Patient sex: M
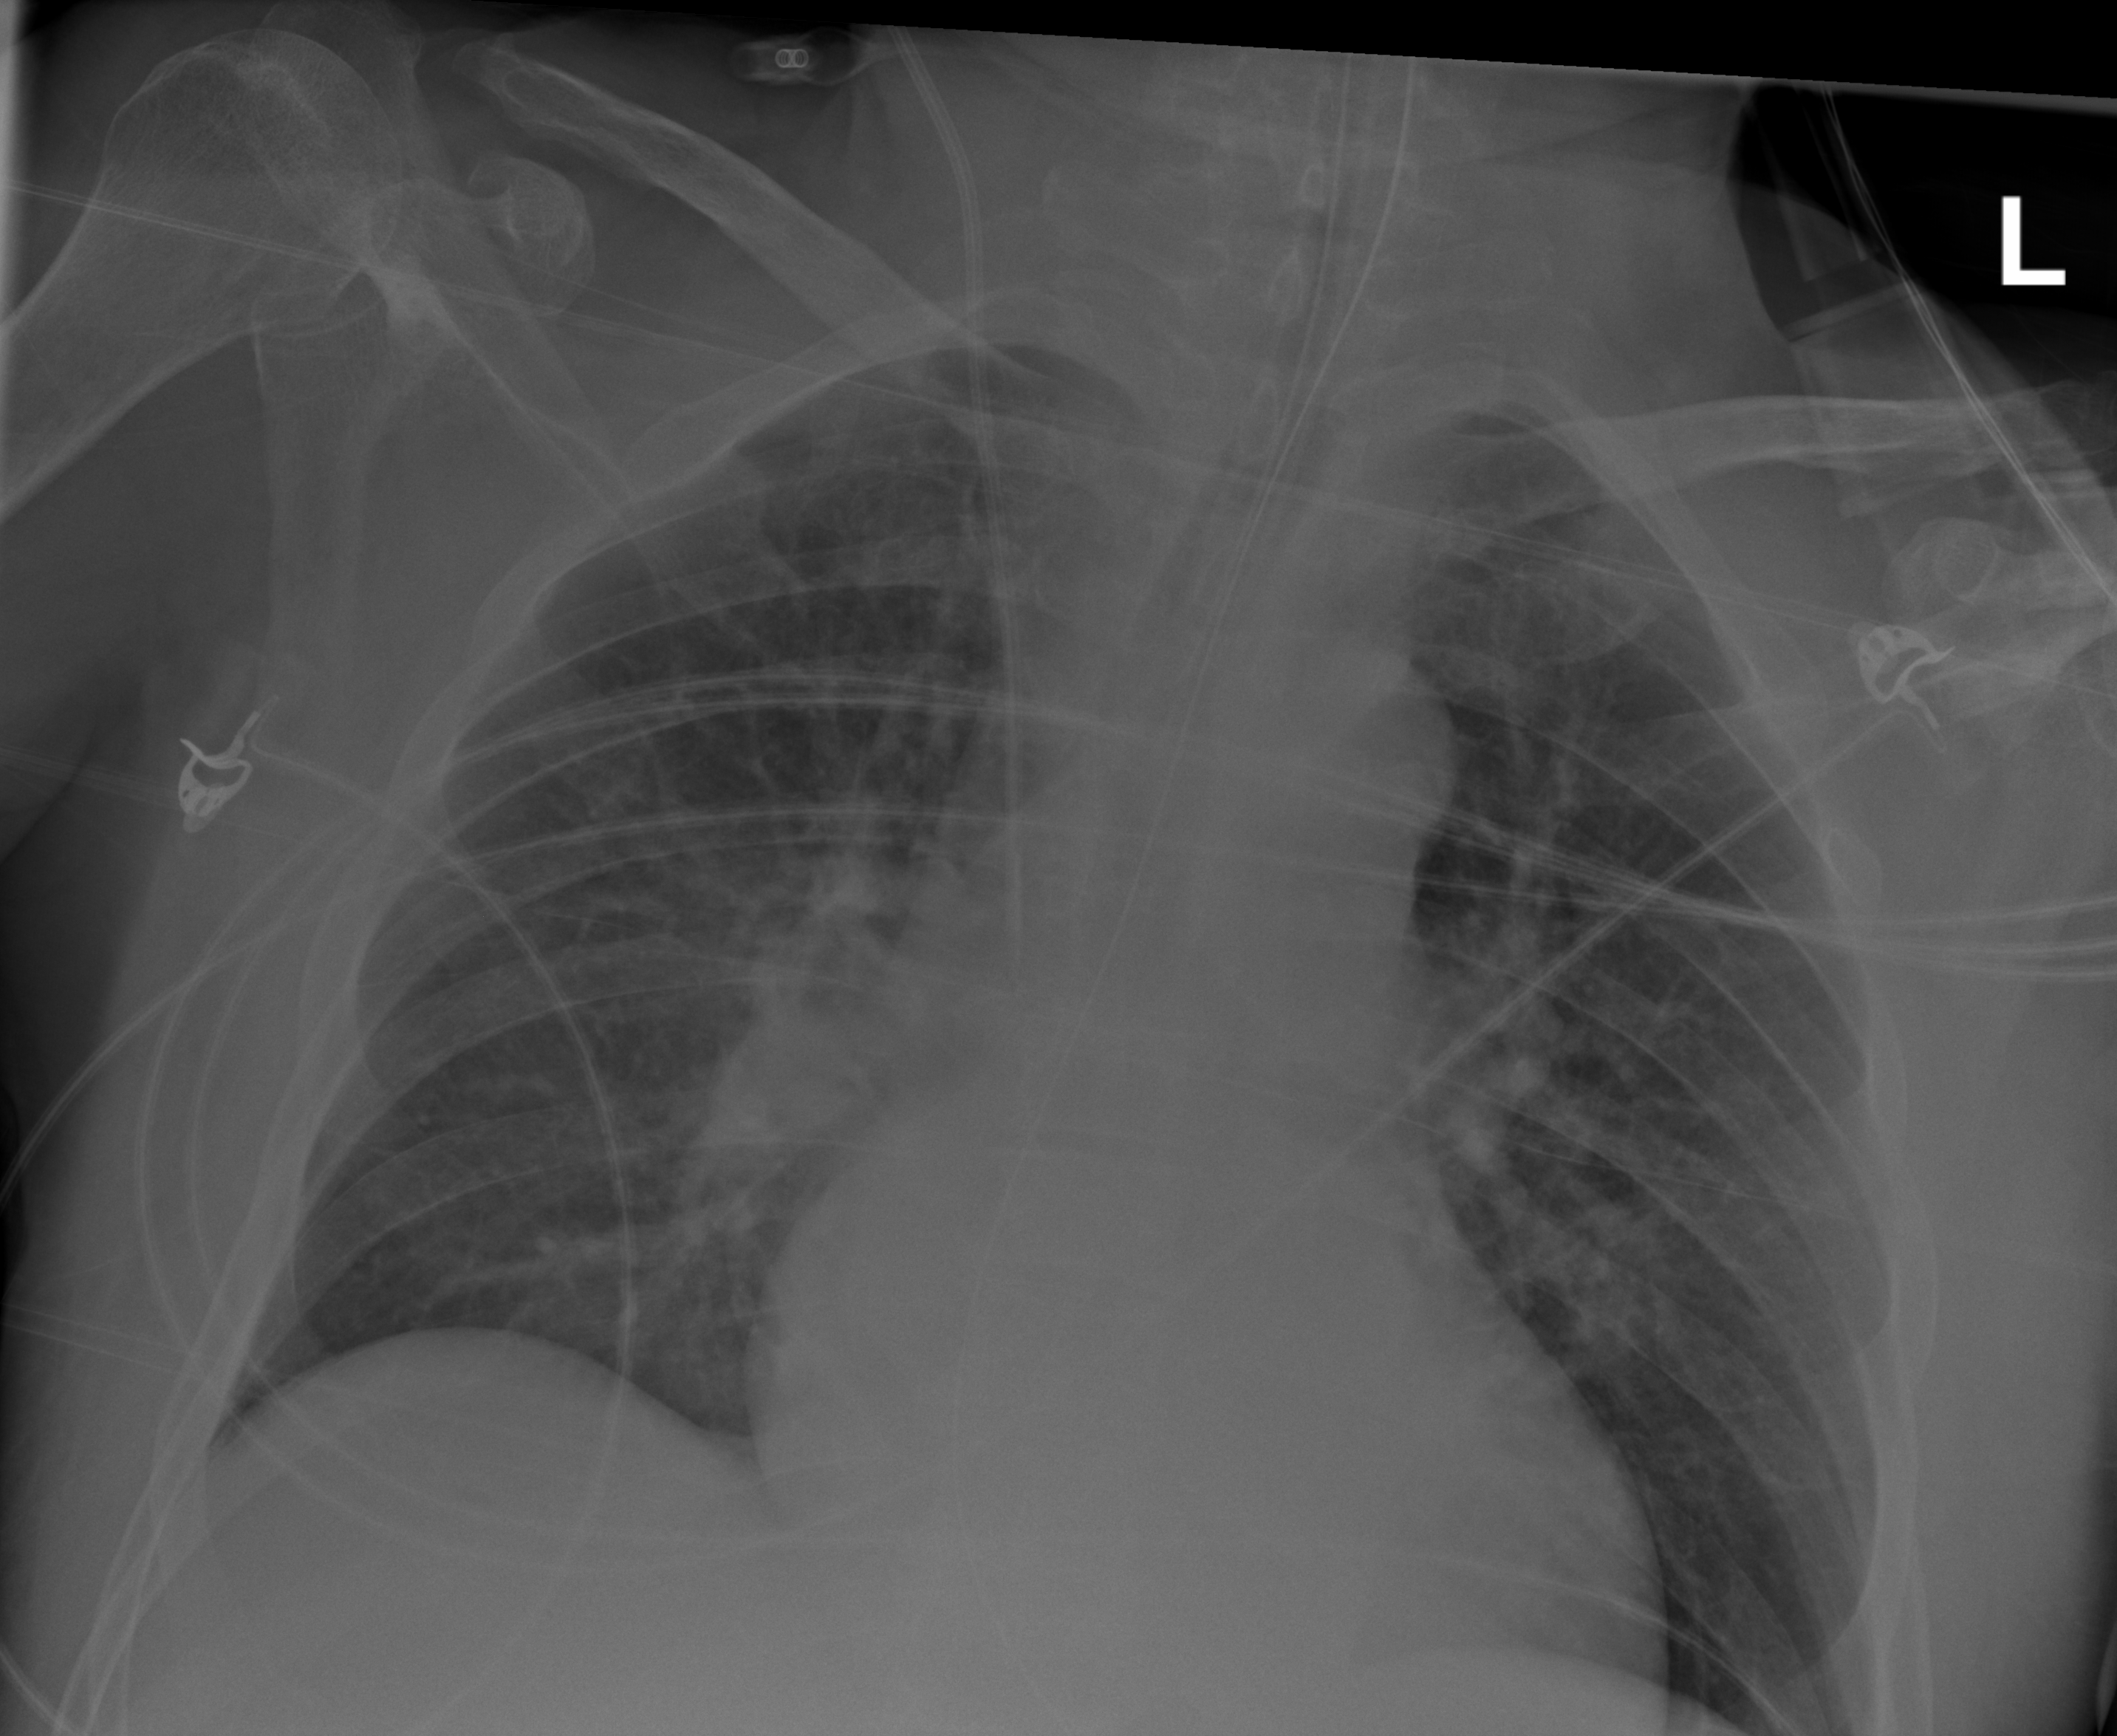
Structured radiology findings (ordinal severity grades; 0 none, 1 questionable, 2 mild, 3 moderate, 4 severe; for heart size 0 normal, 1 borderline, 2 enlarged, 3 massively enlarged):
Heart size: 1
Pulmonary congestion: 3
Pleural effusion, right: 0
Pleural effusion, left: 0
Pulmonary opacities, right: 1
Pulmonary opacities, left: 1
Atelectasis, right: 2
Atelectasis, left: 2